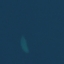
Land use / land cover: SeaLake